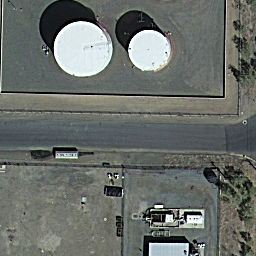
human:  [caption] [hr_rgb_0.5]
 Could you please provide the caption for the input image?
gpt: Two tanks of different sizes were on the ground with a road beside them.

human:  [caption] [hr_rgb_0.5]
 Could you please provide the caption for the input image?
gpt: Two storage tanks of different sizes are on the ground with a road beside them.

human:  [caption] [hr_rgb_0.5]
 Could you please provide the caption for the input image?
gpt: Two tanks of different sizes were on the ground with a path beside them.

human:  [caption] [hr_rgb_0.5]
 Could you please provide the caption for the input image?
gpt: Two tanks of different sizes are on the ground with a road beside them.

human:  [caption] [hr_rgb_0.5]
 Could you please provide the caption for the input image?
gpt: There are two containers of different sizes on the ground and a road beside them.